Question: I am new to spring MVC,i am trying to deploy a hello world application in it.But I am always getting a requested resource not available error on the jsp page.I am using tomcat 7. Here I am pasting my code anyone please help..
web.xml
'''
<?xml version="1.0" encoding="UTF-8"?>
<web-app xmlns:xsi="http://www.w3.org/2001/XMLSchema-instance"
xmlns="http://java.sun.com/xml/ns/javaee"
xsi:schemaLocation="http://java.sun.com/xml/ns/javaee
http://java.sun.com/xml/ns/javaee/web-app_3_0.xsd"
id="WebApp_ID" version="3.0">
<display-name>HelloWorldSpring</display-name>
<welcome-file-list>
<welcome-file>index.jsp</welcome-file>
</welcome-file-list>
<servlet>
<servlet-name>spring</servlet-name>
<servlet-class>org.springframework.web.servlet.DispatcherServlet</servlet-class>
<load-on-startup>1</load-on-startup>
</servlet>
<servlet-mapping>
<servlet-name>spring</servlet-name>
<url-pattern>/</url-pattern>
</servlet-mapping>
'''
spring-servlet.xml
'''
<?xml version="1.0" encoding="UTF-8"?>
<beans xmlns="http://www.springframework.org/schema/beans"
xmlns:xsi="http://www.w3.org/2001/XMLSchema-instance"
xmlns:p="http://www.springframework.org/schema/p"
xmlns:context="http://www.springframework.org/schema/context"
xsi:schemaLocation="http://www.springframework.org/schema/beans
http://www.springframework.org/schema/beans/spring-beans-3.0.xsd
http://www.springframework.org/schema/context
http://www.springframework.org/schema/context/spring-context-3.0.xsd">
<context:component-scan
base-package="net.viralpatel.spring3.controller" />
<bean id="viewResolver"
class="org.springframework.web.servlet.view.UrlBasedViewResolver">
<property name="viewClass"
value="org.springframework.web.servlet.view.JstlView" />
<property name="prefix" value="/WEB-INF/jsp/" />
<property name="suffix" value=".jsp" />
</bean>
</beans>
'''
Controller of the application
'''
package net.viralpatel.spring3.controller;
import javax.servlet.http.HttpServletRequest;
import org.springframework.stereotype.Controller;
import org.springframework.web.bind.annotation.RequestMapping;
import org.springframework.web.servlet.ModelAndView;
@Controller
public class HelloWorldController {
@RequestMapping("/hello")
public ModelAndView helloWorld() {
String message = "Hello World, Spring 3.0!";
System.out.println(message);
return new ModelAndView("hello", "message", message);
}
}
'''
hello.jsp
'''
<html>
<head>
<title>Spring 3.0 MVC </title>
</head>
<body>
${message}
</body>
</html>
'''
index.jsp
'''
<html>
<head>
</head>
<body>
<a href="hello">Say Hello</a>
</body>
</html>
'''
this is my application and I am also adding screenshot of my project structure..
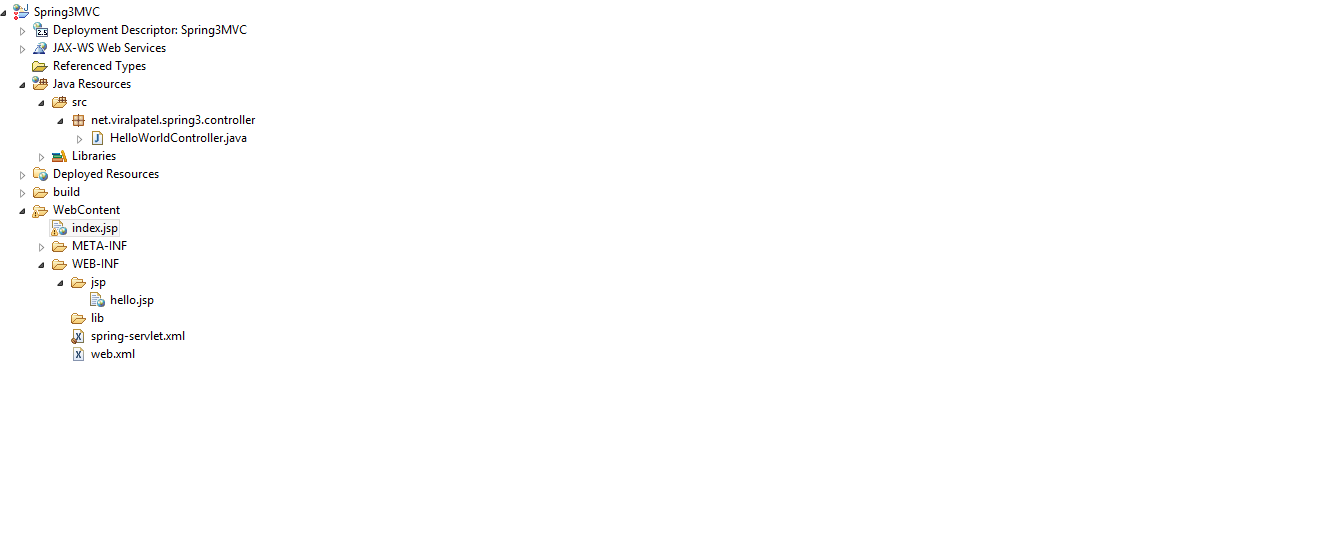
Answer: The main problem was with '<url-pattern>*.html</url-pattern>'.
I did following changes in your code and i am able to run the same code on my machine :
1) changed '<url-pattern>*.html</url-pattern>' to '<url-pattern>/</url-pattern>'
2) copied 'jstl-1.2.jar' in 'lib' folder.